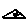
Label: triangle